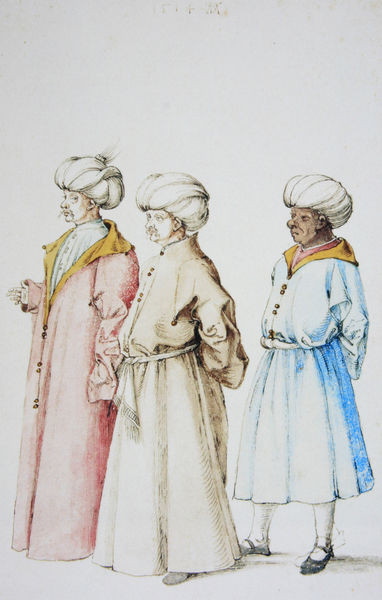
Titel: Drei Orientalen
Künstler: Albrecht Dürer
Standort: London
Institution: British Museum
Schlagwörter: blau, dunkel, hand, mann, schatten, umhang, weiß, gelb, menschen, ocker, braun, geste, männer, nase, ohr, profil, schwarz, vordergrund, zeichnung, gürtel, rot, tuch, beige, bart, bärte, gesichter, hemd, schnurrbart, wand, falten, kragen, mensch, hände, signatur, gewand, gold, kostüm, kutte, mantel, stehend, tücher, drei, gewänder, ohren, rosa, farbig, schuhe, blue, men, robes, schnurbart, drei männer, pink, servant, brown, kordel, bauch, nachdenklich, knöpfe, schnauzer, neger, orient, orientalisch, links, mäntel, schuh, malen, dunkelhäutig, noble, mohr, kutten, könige, männder, dürer, turban, coat, buttons, sketch, weise, araber, turbane, shoes, weisen, osmanen, kaftan, orientale, morgenland, beinkleid, sternsinger, lange gewänder, kalif, drei könige, orientalen, eastern, drei heilige könige, moustache, sleeves, drei weisen, dürer bellini, heiligen drei könige, turbans, aquarellierte zeichnung, 1514, kalifen